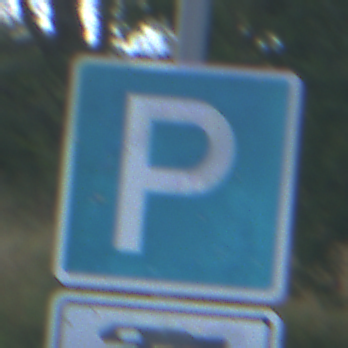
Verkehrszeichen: Parken
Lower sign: HinweisDurchSinnbild23
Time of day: MorningAfternoon
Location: Outdoor (Nature)
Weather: PartlyCloudy
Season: NotSpecified
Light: Natural